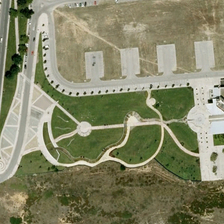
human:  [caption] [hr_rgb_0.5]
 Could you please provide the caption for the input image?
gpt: two roads and a piece of green meadow are near a square .

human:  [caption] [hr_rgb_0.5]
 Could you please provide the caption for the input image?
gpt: two roads and a piece of green meadow are near a square .

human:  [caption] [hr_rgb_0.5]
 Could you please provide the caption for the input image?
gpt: two roads and a piece of green meadow are near a square .

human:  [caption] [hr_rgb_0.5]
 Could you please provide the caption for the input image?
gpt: two roads and a piece of green meadow are near a square .

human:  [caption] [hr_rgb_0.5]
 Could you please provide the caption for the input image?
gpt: two roads and a piece of green meadow are near a square .